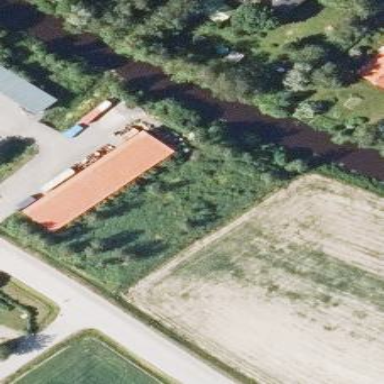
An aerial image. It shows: Warehouse.